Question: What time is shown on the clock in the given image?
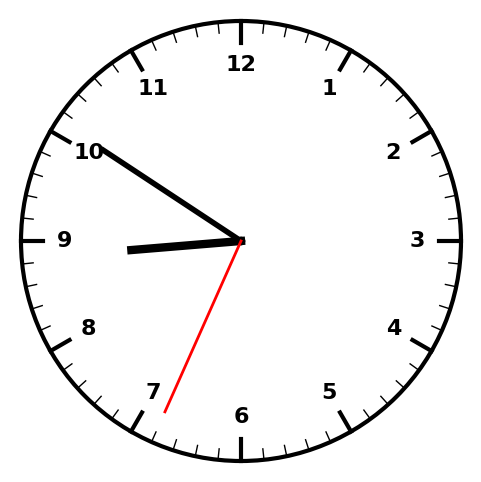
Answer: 08:50:34